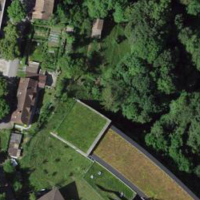
EUNIS habitat code: 41
Species observed at this site:
Prunus spinosa